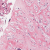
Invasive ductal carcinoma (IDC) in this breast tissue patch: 1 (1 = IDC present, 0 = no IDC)